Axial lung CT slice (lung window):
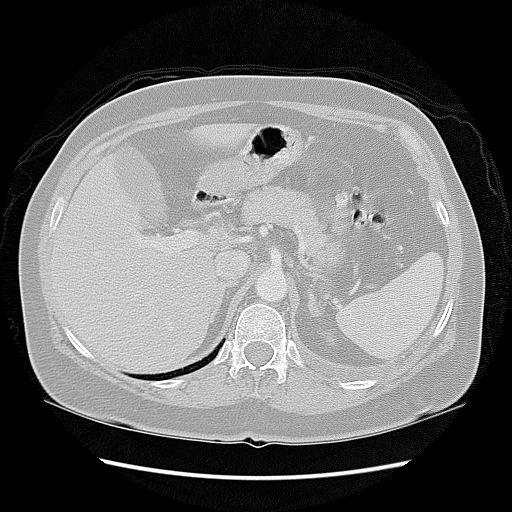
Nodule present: no